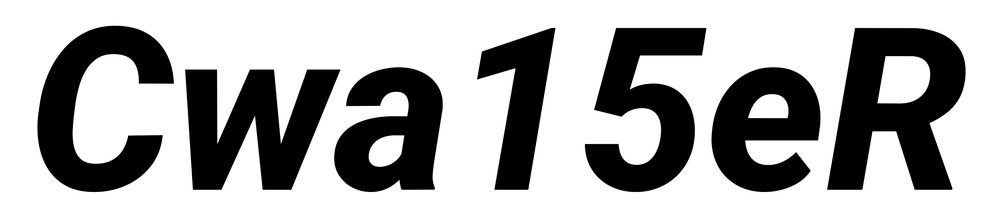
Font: Roboto-Italic_ExtraBold_Italic